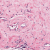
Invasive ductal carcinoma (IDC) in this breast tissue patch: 0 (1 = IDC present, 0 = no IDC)